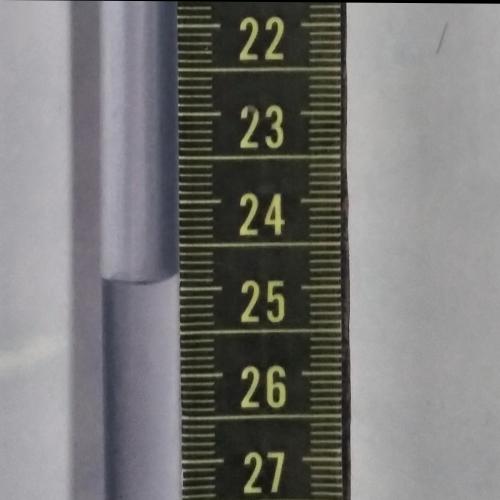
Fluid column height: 24.9 cm